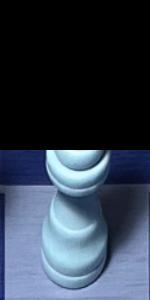
Label: Queen_White